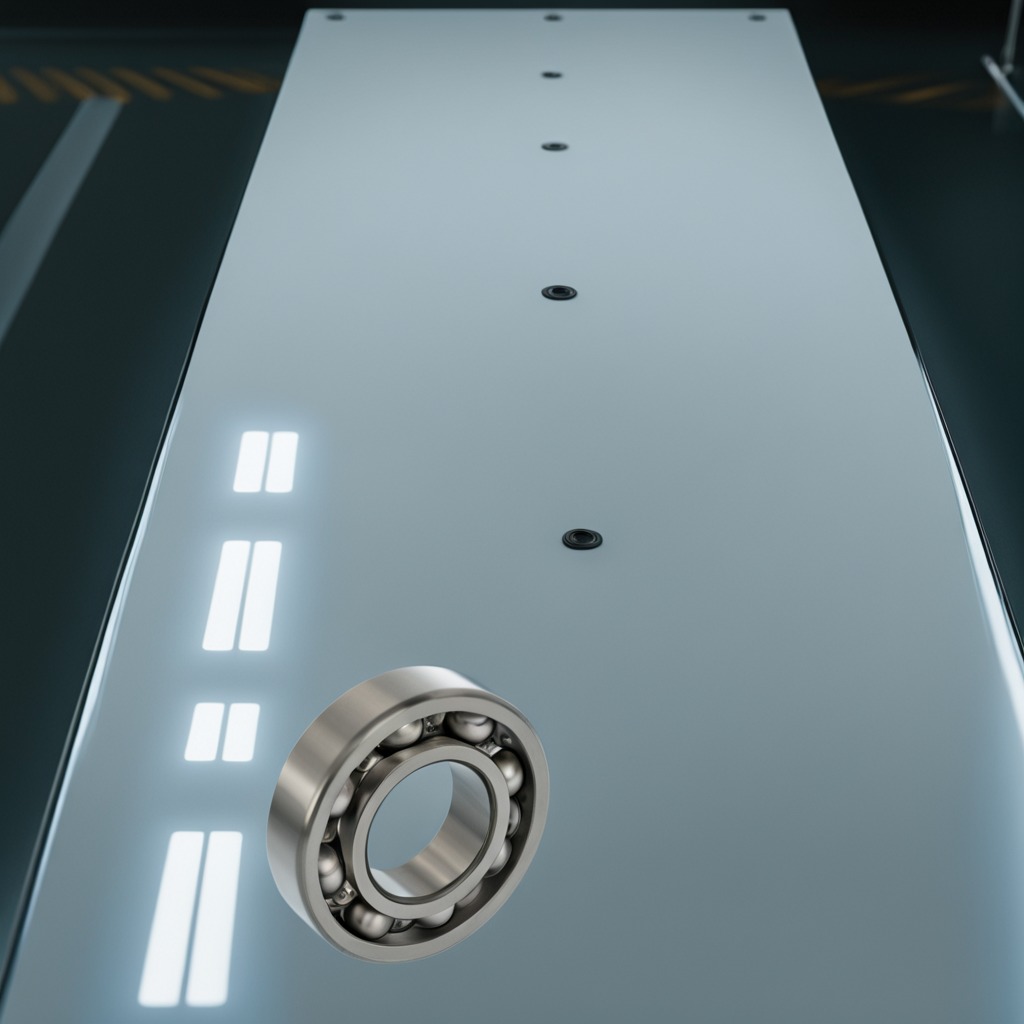
A metal ball bearing lies on the high-gloss table in a ship maintenance bay industrial lighting.